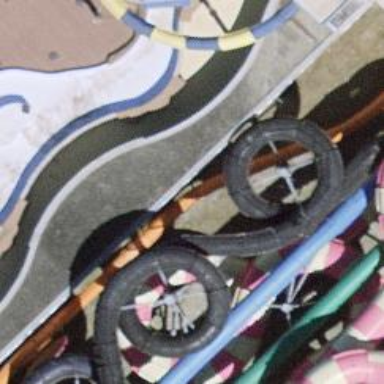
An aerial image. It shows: Black family rafting water slide.